Question: I have db entity orderItems and class OrderCountet
where i have method Counting to made statistic of the most popular products in my shop based on orderItems.
After code below i have output like this:
'''
Name Quantity
Chocapic 7
Bread 2
Chocapic 7
Bread 2
Cheese 3
'''
I want to make this list without duplicates.
Because now output says that i have 14 chocapic in this List but i have only 7.
I was trying to search something how to achieve that but i only found HashSet.
Also distinct List solution but only for List of String or Integer.
'''
Public class Statistic
{
//ProductName
String Name {get: set;}
//quantity product
Int quantity {get: set;}
//class for counting
and OrderCounter OrderCounter{get: set;}
}
public class OrderCounter
{
private List<Statistic> list_statistic =new List<Statistic>();
public List<Statistic> List_statistic
{
get{ return list_statistic ;}
}
public void Counting()
{
foreach(Order k in db.OrderItems)
{
int sum=0;
Statistic temp =new Statistic();
foreach(Product product in db.Products)
{
if(product.Id==k.productId
{
sum+=sum+k.quantity;
}
temp.quantity=sum;
temp.Name=k.Product.Name();
list_statistic.Add(temp);
}
}
if(orders.product.Id==product.Id)
{
sum+=suma +k.quantity;
}
}
'''

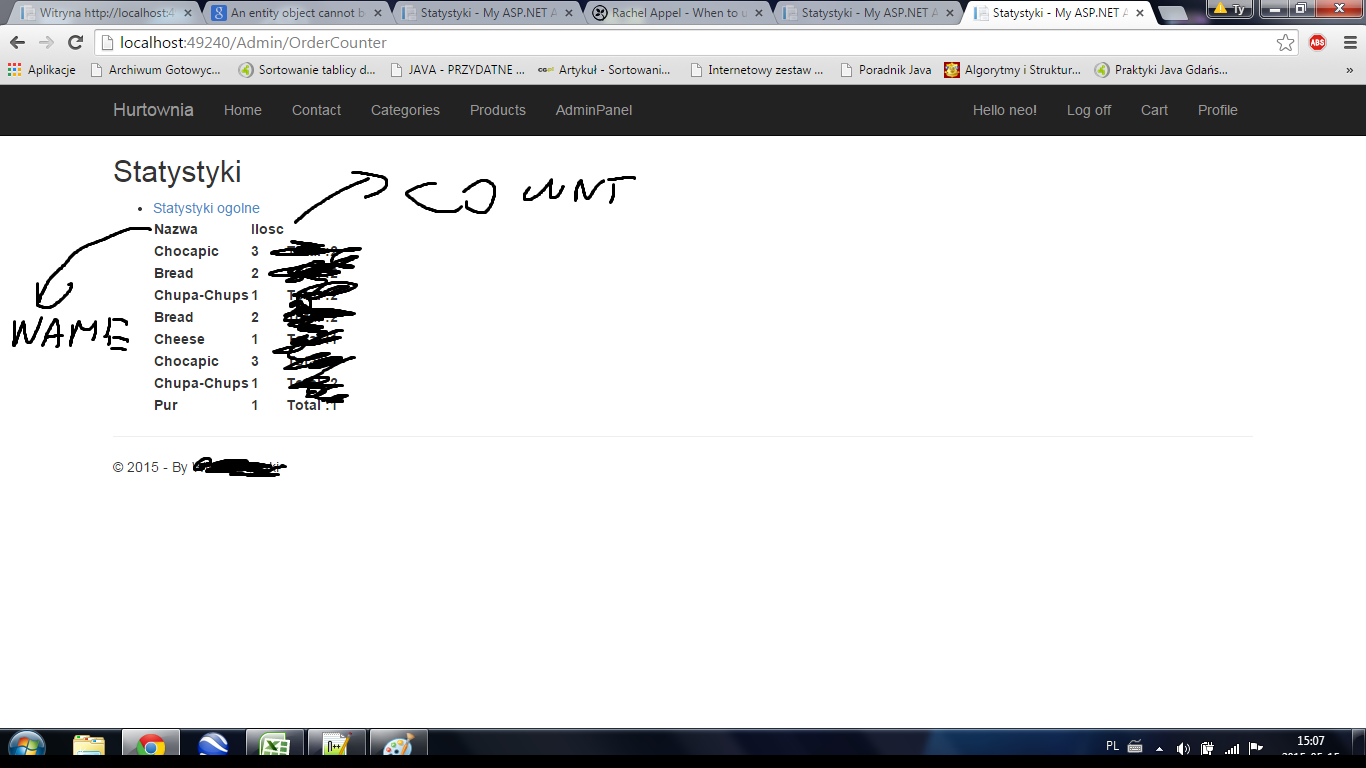
Answer: Could you try using the following 'foreach' loop in the 'Counting()' method,
'''
foreach (Order k in db.OrderItems)
{
int sum = 0;
foreach (Product product in db.Products)
{
Statistic temp = new Statistic();
if (product.Id == k.productId)
{
sum += k.quantity;
}
temp.quantity = sum;
temp.Name = k.Product.Name();
if (!list_statistic.Exists(x => string.Compare(x.Name, temp.Name, true) == 0))
{
list_statistic.Add(temp);
}
}
}
'''
Hope this helps...